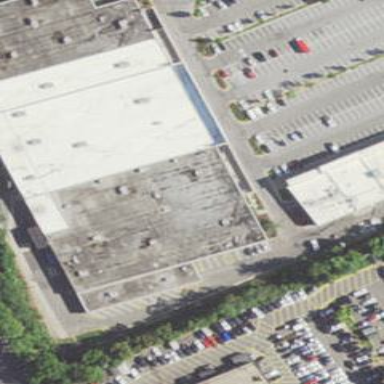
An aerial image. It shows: Strip mall building.